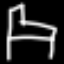
Label: chair